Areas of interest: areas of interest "China Aluminum Corporation Shandong Huayu Production Area"
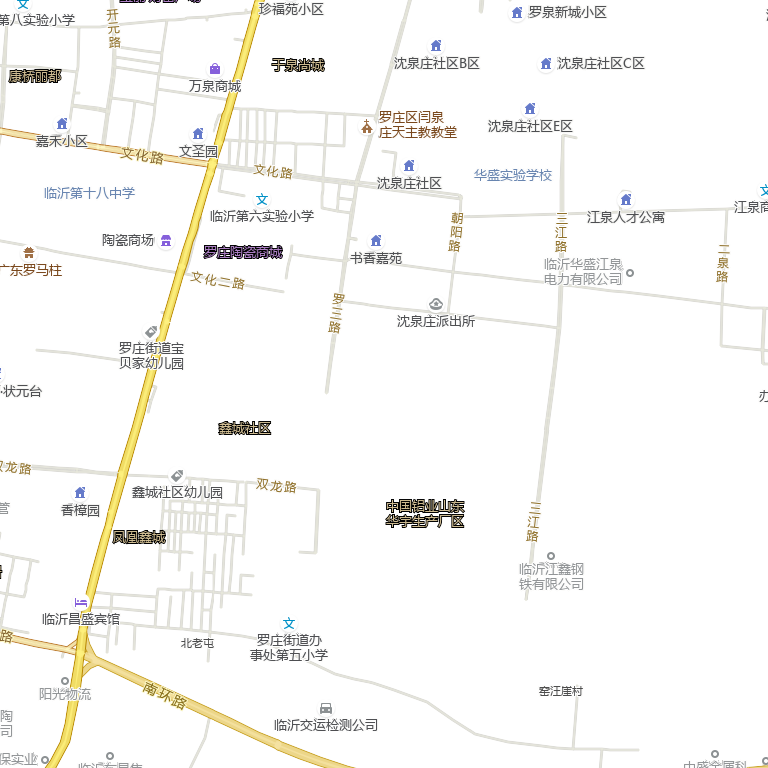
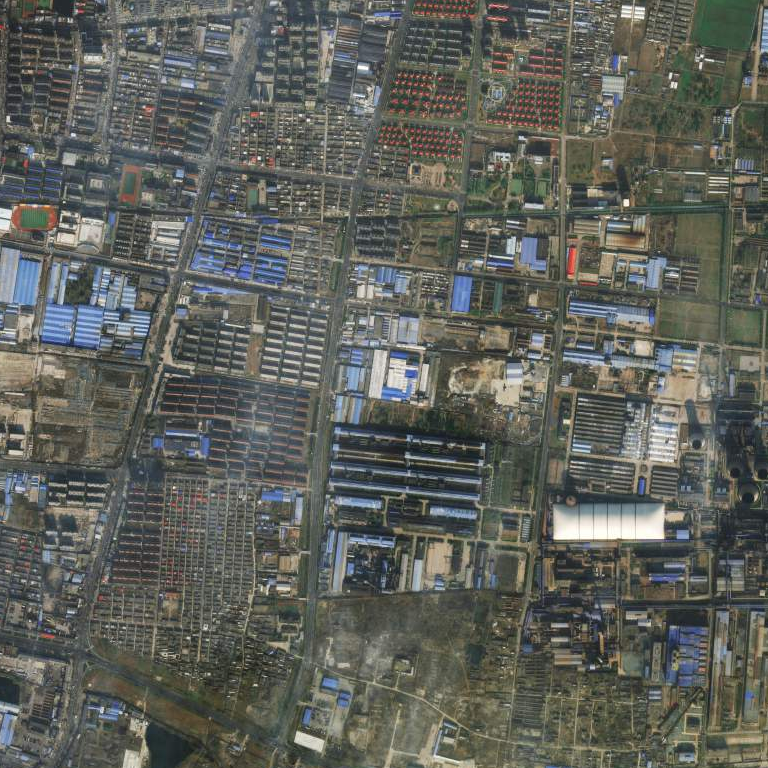